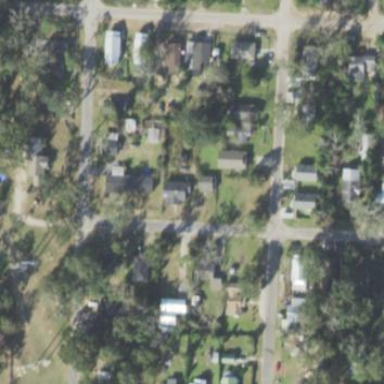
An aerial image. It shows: This residential area consists of single-family homes.